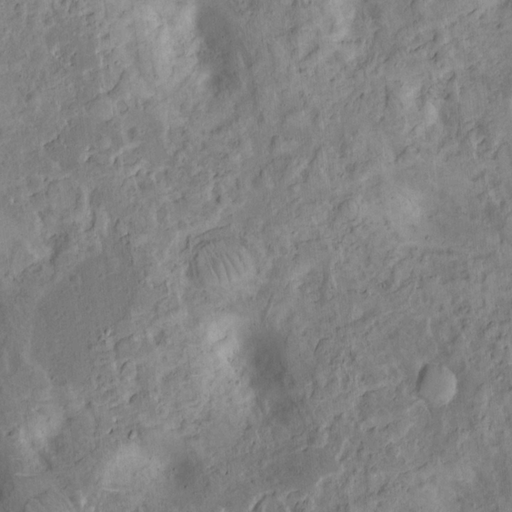
Classes present: Background, Cone